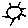
Label: sun